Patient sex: M
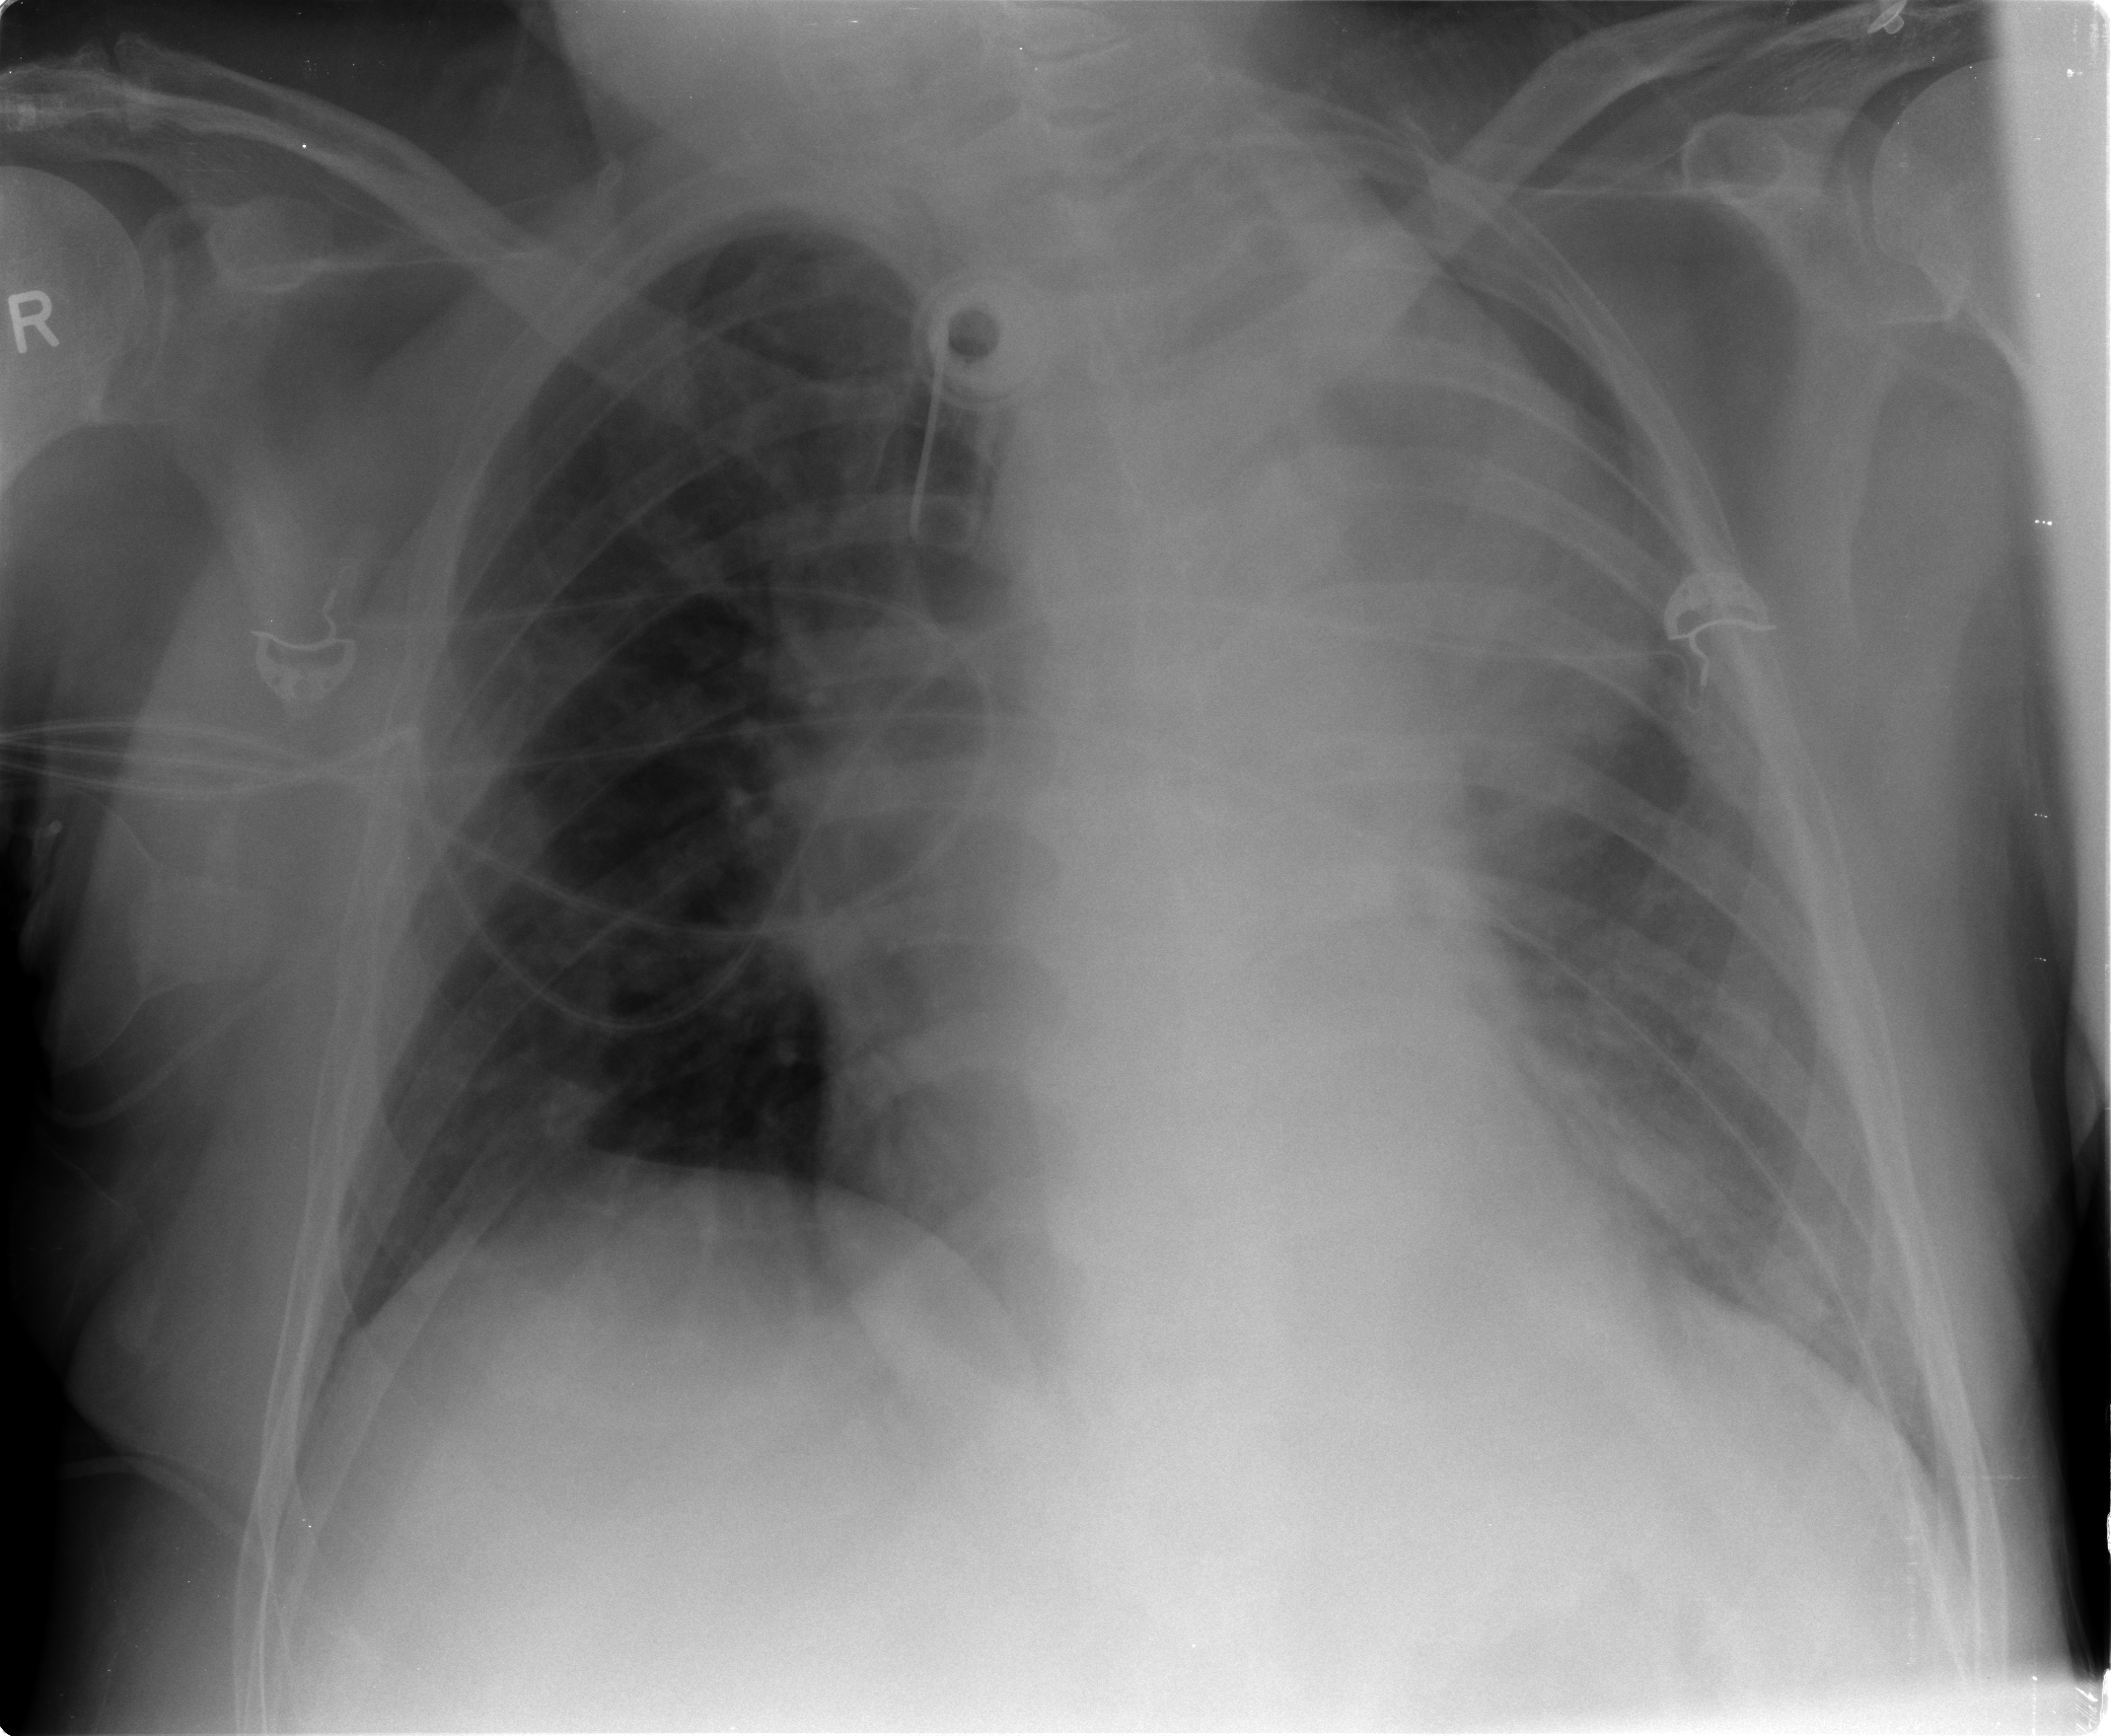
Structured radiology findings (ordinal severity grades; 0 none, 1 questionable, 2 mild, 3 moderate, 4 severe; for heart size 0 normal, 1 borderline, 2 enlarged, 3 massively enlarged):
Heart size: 0
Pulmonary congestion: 2
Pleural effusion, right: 0
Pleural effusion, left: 0
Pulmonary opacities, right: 0
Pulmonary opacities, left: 1
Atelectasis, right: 0
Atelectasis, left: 2